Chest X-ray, PA view. Patient: 65 years old, sex F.
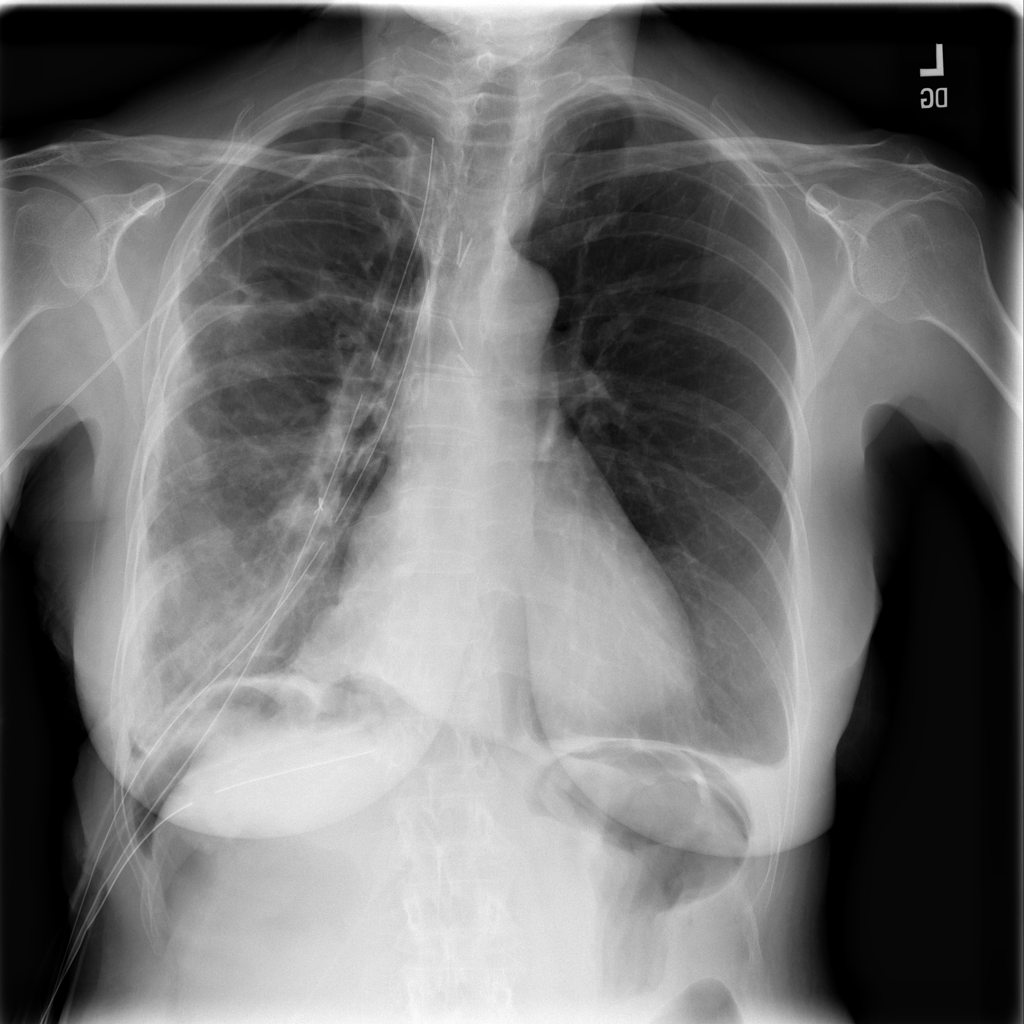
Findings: No Finding